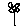
Label: flower